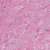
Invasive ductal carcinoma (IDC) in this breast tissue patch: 1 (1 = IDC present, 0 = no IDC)